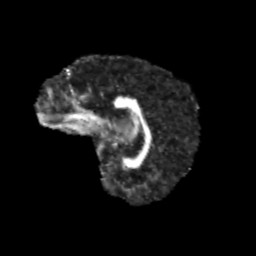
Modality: FA
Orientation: sagittal
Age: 11
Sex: female
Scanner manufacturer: siemens
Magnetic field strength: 3 T
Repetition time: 3.8 s
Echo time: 0.07 s